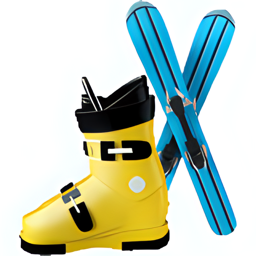
Name: ski and ski boot
Emoji: 🎿
Group: Activities
Sub-group: sport